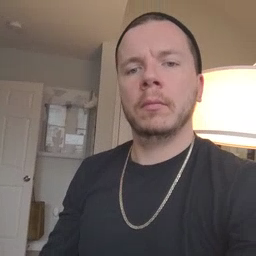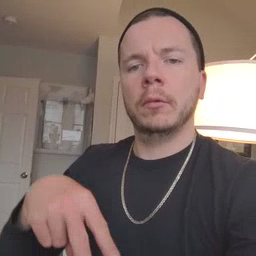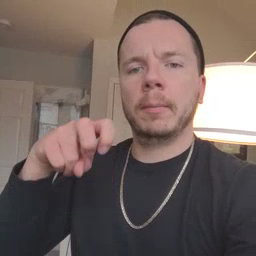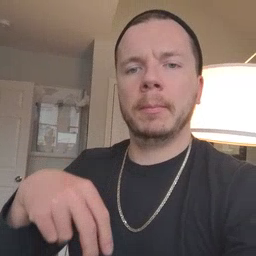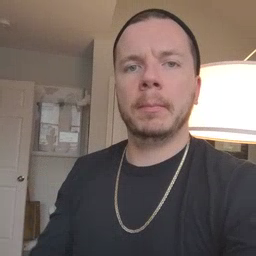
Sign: jump